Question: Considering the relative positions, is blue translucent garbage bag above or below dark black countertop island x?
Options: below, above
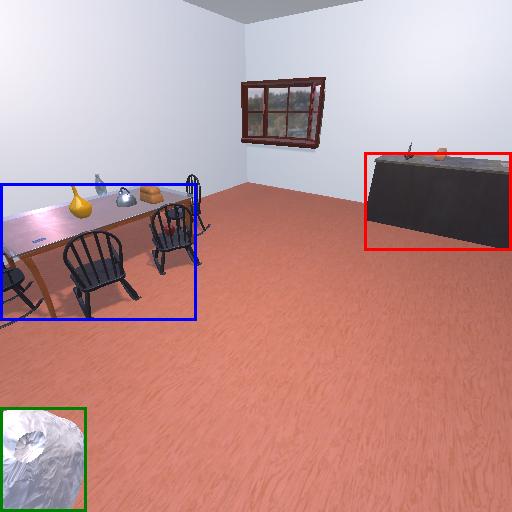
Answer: below